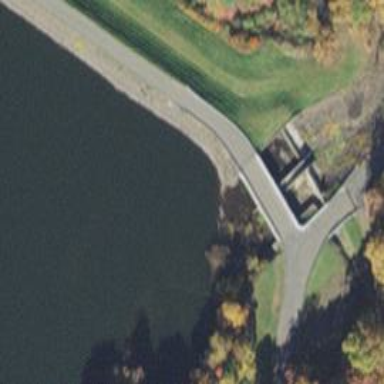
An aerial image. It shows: Dyke forming dam across waterway.